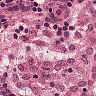
Metastatic tissue present: no